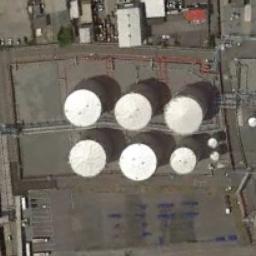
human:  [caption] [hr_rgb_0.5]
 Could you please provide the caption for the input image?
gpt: There are six white storage tanks on the bare land .

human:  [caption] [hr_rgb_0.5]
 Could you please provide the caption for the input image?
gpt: There are many different-sized storage tanks and many buildings in the factory, And there are large lawns in the factory .

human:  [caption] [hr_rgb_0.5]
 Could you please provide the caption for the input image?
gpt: There are five storage tanks on the side of the white house .

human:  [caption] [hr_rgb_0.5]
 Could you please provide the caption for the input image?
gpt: Several buildings are beside the storage tanks .

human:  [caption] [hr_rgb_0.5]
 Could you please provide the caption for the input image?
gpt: There are some storage tanks arranged neatly .